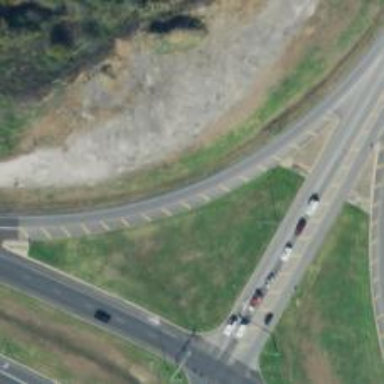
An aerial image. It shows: Trunk link road with asphalt surface.